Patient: sex M, age 60
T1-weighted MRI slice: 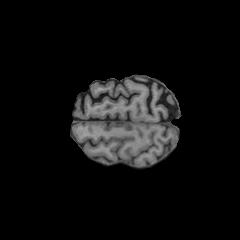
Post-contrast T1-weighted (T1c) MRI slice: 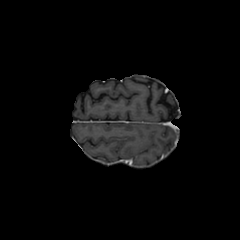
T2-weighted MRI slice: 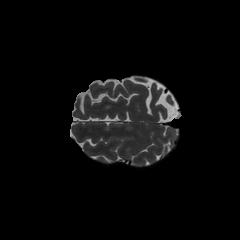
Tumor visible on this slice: no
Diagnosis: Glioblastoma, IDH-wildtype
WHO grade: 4